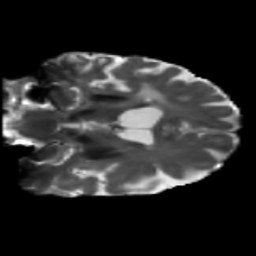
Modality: T2w
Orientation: coronal
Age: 68
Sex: female
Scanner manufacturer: siemens
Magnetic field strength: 3 T
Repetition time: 5.25 s
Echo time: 0.08 s